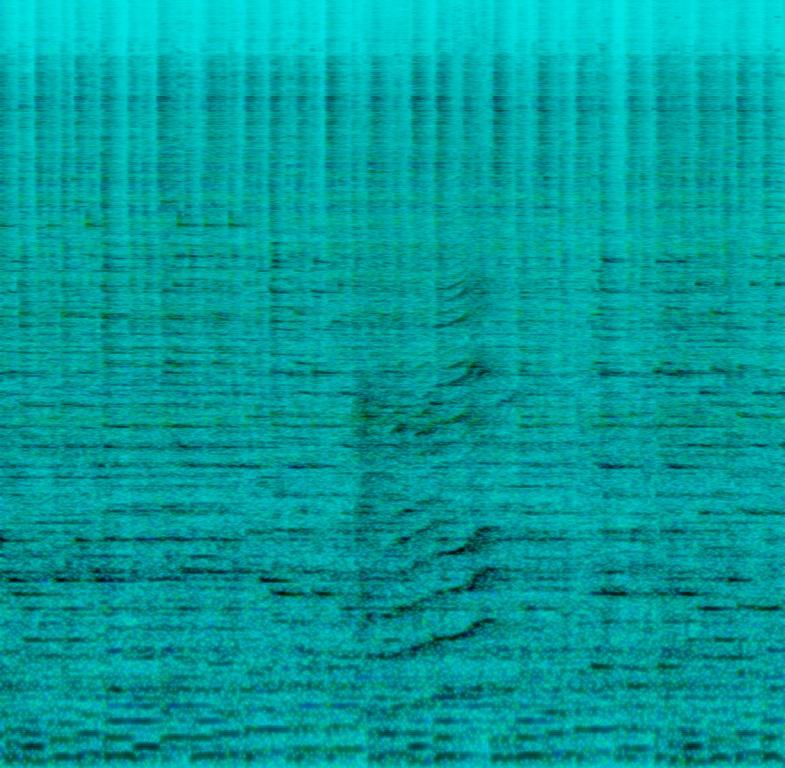
This audio contains a harp playing a fast melody along with a cuatro strumming chords. An e-bass is playing an almost walking bassline along with a high pitch stick hit playing a rhythm. A male voice is singing loud and in a higher pitch than other male voices are responding singing in harmonie. This song may be playing at a live concert.